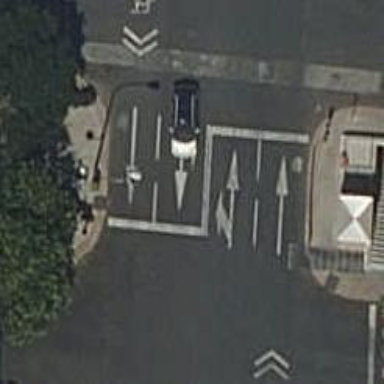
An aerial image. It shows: Road with traffic signals.